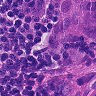
Metastatic tissue present: yes